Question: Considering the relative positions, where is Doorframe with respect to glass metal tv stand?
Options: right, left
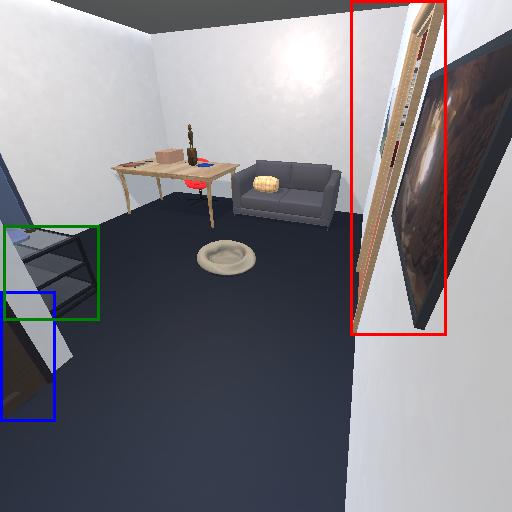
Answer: right